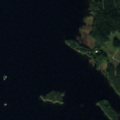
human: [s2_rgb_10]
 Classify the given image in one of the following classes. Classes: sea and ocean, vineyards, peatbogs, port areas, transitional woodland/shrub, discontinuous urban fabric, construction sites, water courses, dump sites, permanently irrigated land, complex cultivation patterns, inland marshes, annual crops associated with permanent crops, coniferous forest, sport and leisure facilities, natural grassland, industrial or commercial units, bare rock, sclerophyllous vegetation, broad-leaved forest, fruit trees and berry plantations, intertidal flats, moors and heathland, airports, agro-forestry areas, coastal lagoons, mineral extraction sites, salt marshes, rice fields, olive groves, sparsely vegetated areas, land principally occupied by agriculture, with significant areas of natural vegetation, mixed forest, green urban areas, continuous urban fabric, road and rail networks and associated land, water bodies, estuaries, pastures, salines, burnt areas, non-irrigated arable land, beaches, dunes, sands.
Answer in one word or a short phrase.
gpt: coniferous forest, water bodies